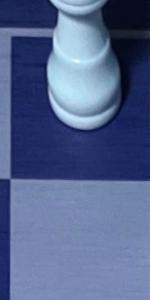
Label: Empty